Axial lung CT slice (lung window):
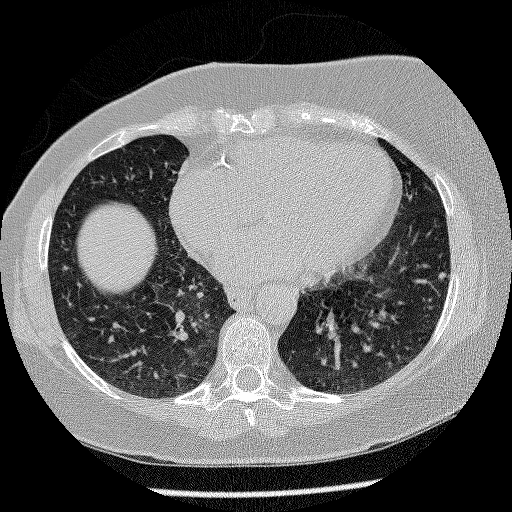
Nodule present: yes
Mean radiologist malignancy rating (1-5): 3.667